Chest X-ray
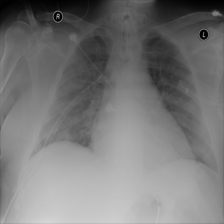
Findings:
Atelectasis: negative
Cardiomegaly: negative
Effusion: negative
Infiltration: positive
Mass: negative
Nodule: negative
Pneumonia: negative
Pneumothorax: negative
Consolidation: negative
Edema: negative
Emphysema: negative
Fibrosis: negative
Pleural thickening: negative
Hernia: negative